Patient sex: M
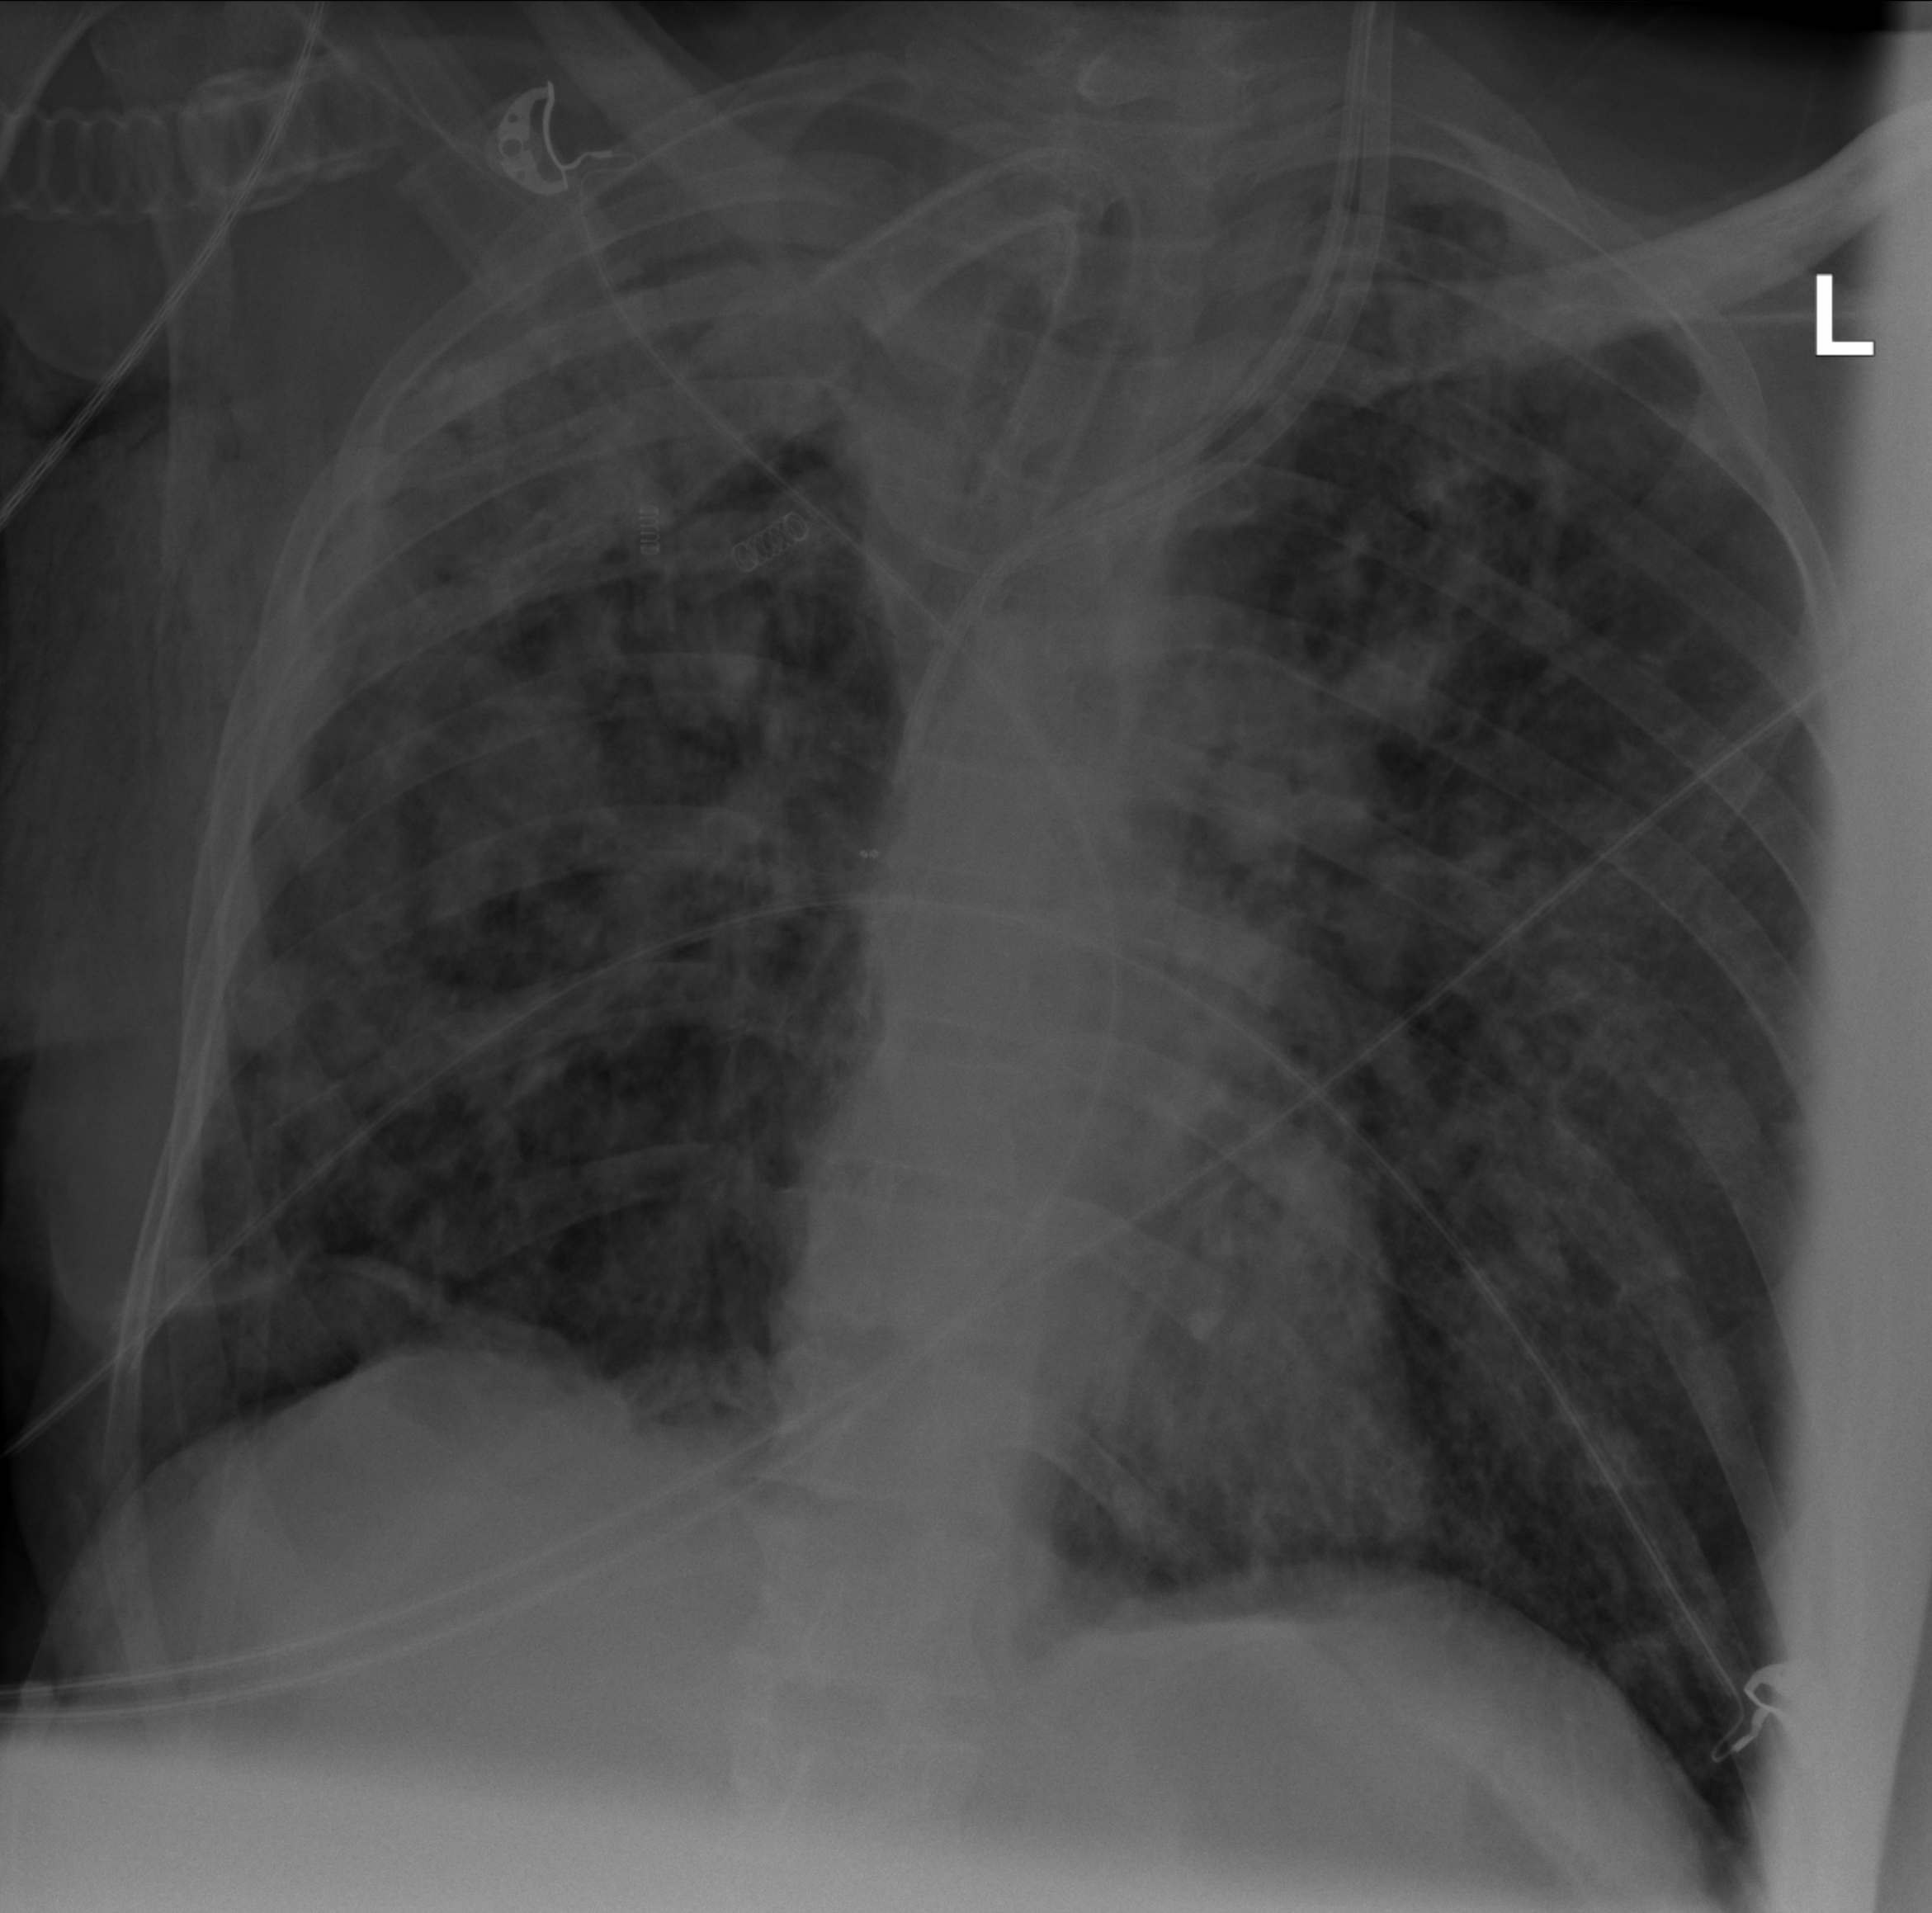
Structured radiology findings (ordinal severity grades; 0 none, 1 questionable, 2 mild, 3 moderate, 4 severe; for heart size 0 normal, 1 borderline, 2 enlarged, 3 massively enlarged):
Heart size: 0
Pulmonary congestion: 2
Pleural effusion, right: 2
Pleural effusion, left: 0
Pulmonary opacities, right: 4
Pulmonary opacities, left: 3
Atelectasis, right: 3
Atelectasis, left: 2